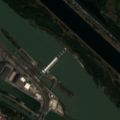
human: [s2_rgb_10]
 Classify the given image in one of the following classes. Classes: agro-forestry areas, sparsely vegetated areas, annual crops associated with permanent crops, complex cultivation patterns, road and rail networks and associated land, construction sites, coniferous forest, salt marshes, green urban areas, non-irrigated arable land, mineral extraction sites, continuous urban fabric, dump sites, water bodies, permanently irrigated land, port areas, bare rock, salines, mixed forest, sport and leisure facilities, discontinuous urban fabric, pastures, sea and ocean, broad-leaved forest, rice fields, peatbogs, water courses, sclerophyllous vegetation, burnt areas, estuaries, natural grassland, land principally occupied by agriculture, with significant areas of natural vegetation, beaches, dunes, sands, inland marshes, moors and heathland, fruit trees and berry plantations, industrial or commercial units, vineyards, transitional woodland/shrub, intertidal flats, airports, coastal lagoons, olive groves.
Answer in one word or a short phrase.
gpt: discontinuous urban fabric, industrial or commercial units, port areas, green urban areas, land principally occupied by agriculture, with significant areas of natural vegetation, broad-leaved forest, water courses, water bodies